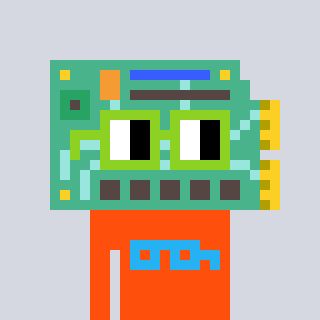
a pixel art character with square light green glasses, a chipboard-shaped head and a orange-colored body on a cool background